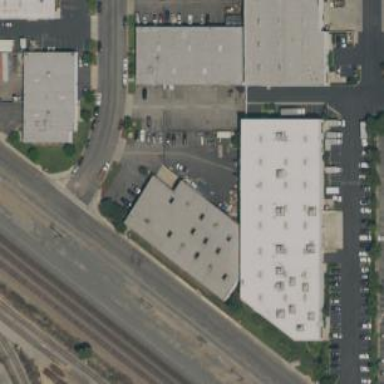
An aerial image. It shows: Warehouse.